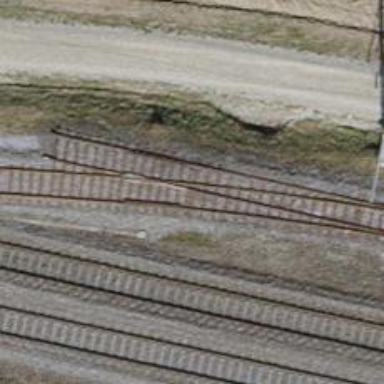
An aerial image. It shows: Rail yard with electrified contact lines for railway operations.